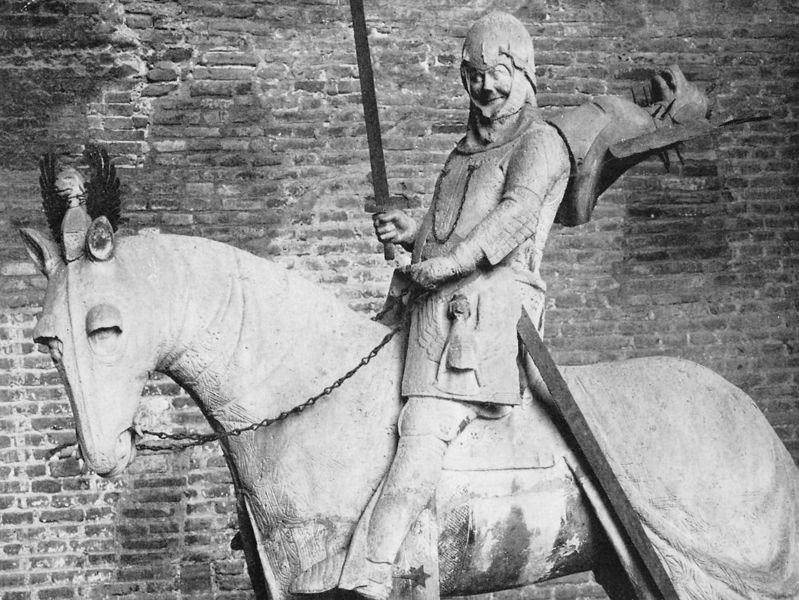
Titel: Reiterstandbild vom Grabmal des Cangrande I. della Scala (ehemals S. Maria Antica in Verona
Institution: Verona, Museo di Castelvecchio
Schlagwörter: feder, mann, betrunken, wand, augen, stein, pferd, reiter, skulptur, zügel, kette, mauer, lanze, metall, bronze, stütze, kupfer, schwert, helm, ritter, rüstung, pfer, sporen, kopfschmuck, reiterstatue, reiterstandbild, backsteine, till, geldsäckel, eulensöiegel, dedern